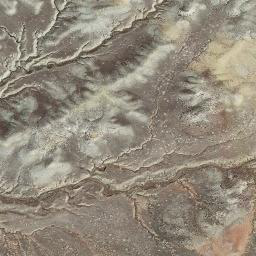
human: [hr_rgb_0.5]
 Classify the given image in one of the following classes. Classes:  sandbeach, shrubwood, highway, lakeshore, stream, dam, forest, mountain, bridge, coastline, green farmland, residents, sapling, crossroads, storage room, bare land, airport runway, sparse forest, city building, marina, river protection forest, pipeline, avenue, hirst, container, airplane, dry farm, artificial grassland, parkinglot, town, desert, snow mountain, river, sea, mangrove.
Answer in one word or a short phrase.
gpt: mountain